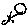
Label: circle